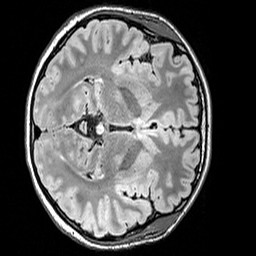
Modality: FLAIR
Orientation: axial
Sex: female
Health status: ill
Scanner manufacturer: siemens
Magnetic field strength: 3 T
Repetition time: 5 s
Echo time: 0.388 s